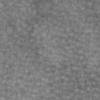
Label: not_dusty